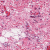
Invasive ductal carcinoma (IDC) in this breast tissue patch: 0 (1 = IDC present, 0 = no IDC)